Question: I want to bind the source of an image to the source of another image.

In the end result, the source of the large image should be bound to the src of the clicked smaller (thumbnail) image. Is this possible using ng-model?
Here's what I've got
'''
<div>
<img ng-src="{{selectedImg.src}}">
</div>
<div>
<ul ng-repeat="thumb in franchises">
<li>
<img ng-src="{{thumb.images[0].list}}" ng-model="selectedImg">
</li>
</ul>
</div>
'''
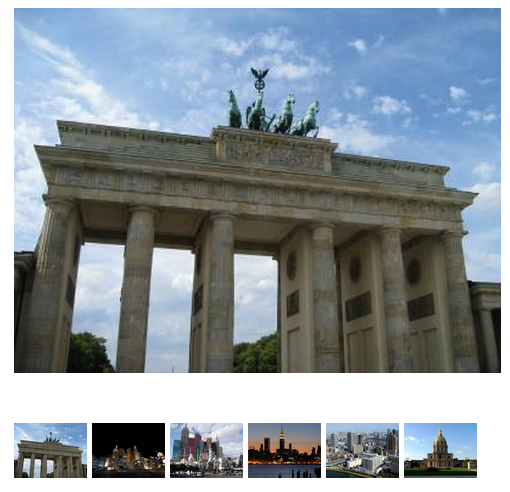
Answer: You could do it using ng-click:
'''
<div>
<img ng-src="{{selectedImg.src}}" alt="{{slide.images[0].list}}">
</div>
<div>
<ul ng-repeat="thumb in franchises">
<li>
<img ng-src="{{thumb.images[0].list}}"
alt="{{thumb.images[0].list}}"
ng-click="selectedImg.src = thumb.images[0].list" />
</li>
</ul>
</div>
'''
But you have to define selectedImg as an object in your controller like this:
'''
$scope.selectedImg = {};
'''